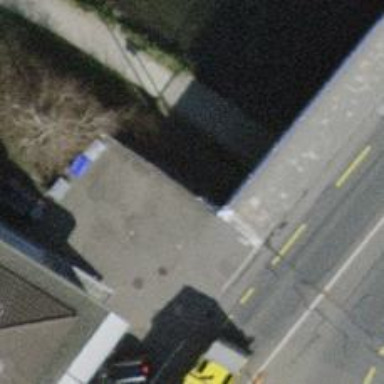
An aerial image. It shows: Traffic monitoring system is in place.